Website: macys
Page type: receipt
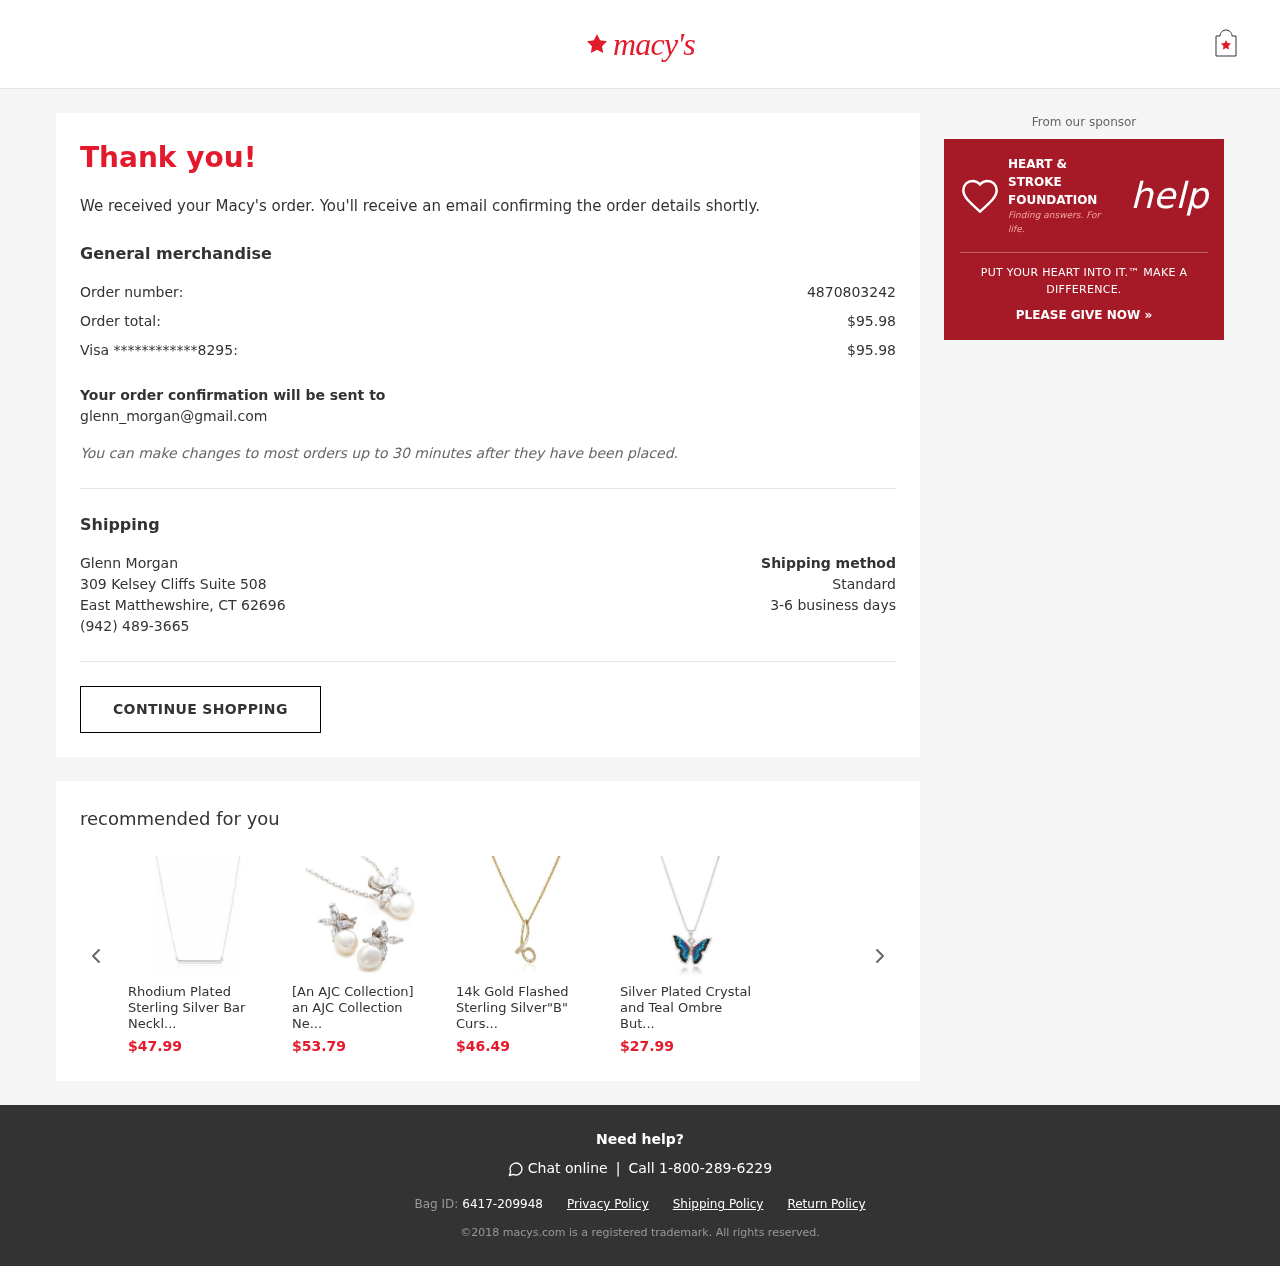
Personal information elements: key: PII_CARD_LAST4
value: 8295
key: PII_CARD_TYPE
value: Visa
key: PII_CITY_STATE_ZIP
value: East Matthewshire, CT 62696
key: PII_EMAIL
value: glenn_morgan@gmail.com
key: PII_FULLNAME
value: Glenn Morgan
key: PII_PHONE
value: (942) 489-3665
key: PII_STREET
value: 309 Kelsey Cliffs Suite 508
Product elements: key: PRODUCT1_PRICE
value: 47.99
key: PRODUCT1_NAME
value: Rhodium Plated Sterling Silver Bar Neckl...
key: PRODUCT2_NAME
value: [An AJC Collection] an AJC Collection Ne...
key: PRODUCT2_PRICE
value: $53.79
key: PRODUCT3_NAME
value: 14k Gold Flashed Sterling Silver"B" Curs...
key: PRODUCT3_PRICE
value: $46.49
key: PRODUCT4_NAME
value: Silver Plated Crystal and Teal Ombre But...
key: PRODUCT4_PRICE
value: $27.99
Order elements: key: ORDER_ID
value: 4870803242
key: ORDER_TOTAL
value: $95.98
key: ORDER_CARD_CHARGE
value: $95.98